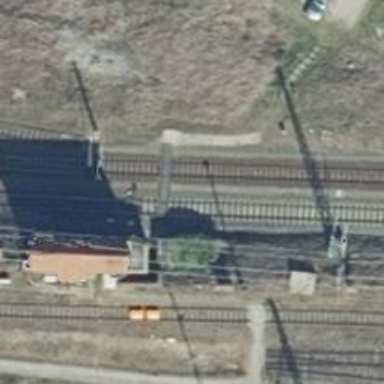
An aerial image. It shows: Abandoned railway siding.